Field crop: maize
Growth stage: 2
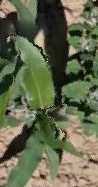
Species: maize